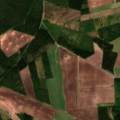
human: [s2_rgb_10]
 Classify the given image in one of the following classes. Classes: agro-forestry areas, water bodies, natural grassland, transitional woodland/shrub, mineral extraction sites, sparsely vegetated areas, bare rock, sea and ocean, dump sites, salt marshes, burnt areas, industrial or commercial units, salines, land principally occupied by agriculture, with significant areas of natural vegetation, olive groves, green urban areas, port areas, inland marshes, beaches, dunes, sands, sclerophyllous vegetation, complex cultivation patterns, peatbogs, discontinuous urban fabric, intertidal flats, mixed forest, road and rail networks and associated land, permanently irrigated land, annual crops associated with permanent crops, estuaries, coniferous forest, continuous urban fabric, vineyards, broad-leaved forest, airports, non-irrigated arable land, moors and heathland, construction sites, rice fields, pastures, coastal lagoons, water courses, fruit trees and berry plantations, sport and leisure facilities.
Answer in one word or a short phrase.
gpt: non-irrigated arable land, land principally occupied by agriculture, with significant areas of natural vegetation, coniferous forest, mixed forest